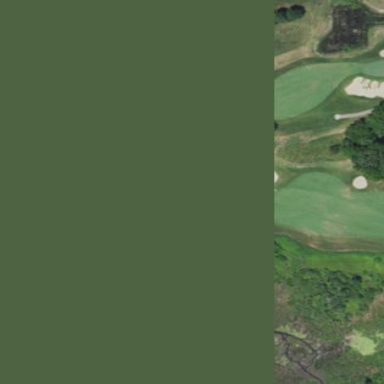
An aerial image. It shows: Grassy area designated as golf fairway.